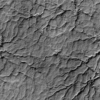
Label: not_dusty